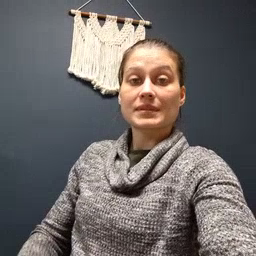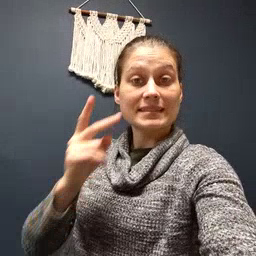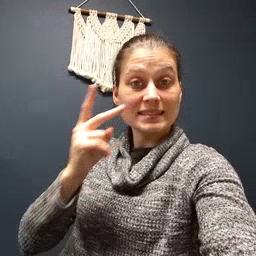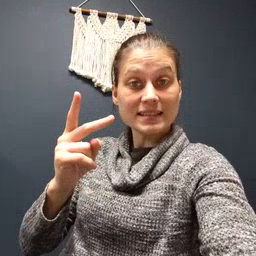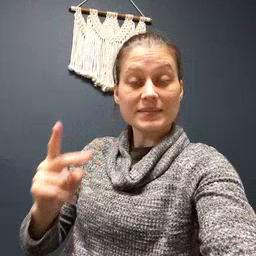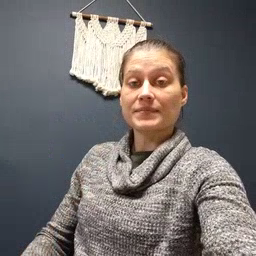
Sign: see